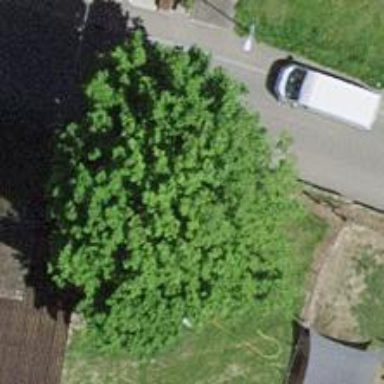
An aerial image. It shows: Beautiful tree in nature.